Interaction volume radius: 10 \u00c5
Interaction volume height: 15 \u00c5
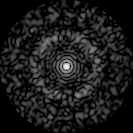
Disorder parameter: 0.8078